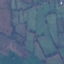
Land use / land cover: Pasture